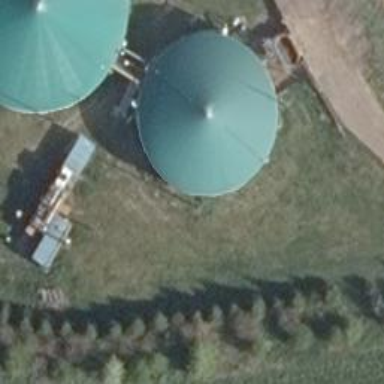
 serving as digester building with power generator."